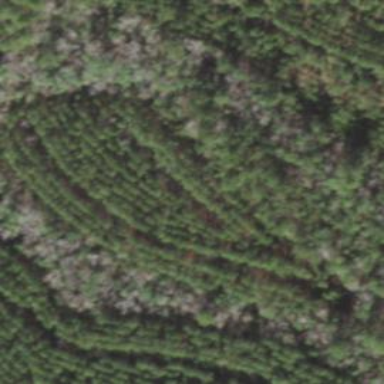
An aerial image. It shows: Forest area dominated by needle-leaved trees.